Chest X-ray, AP view. Patient: 50 years old, sex M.
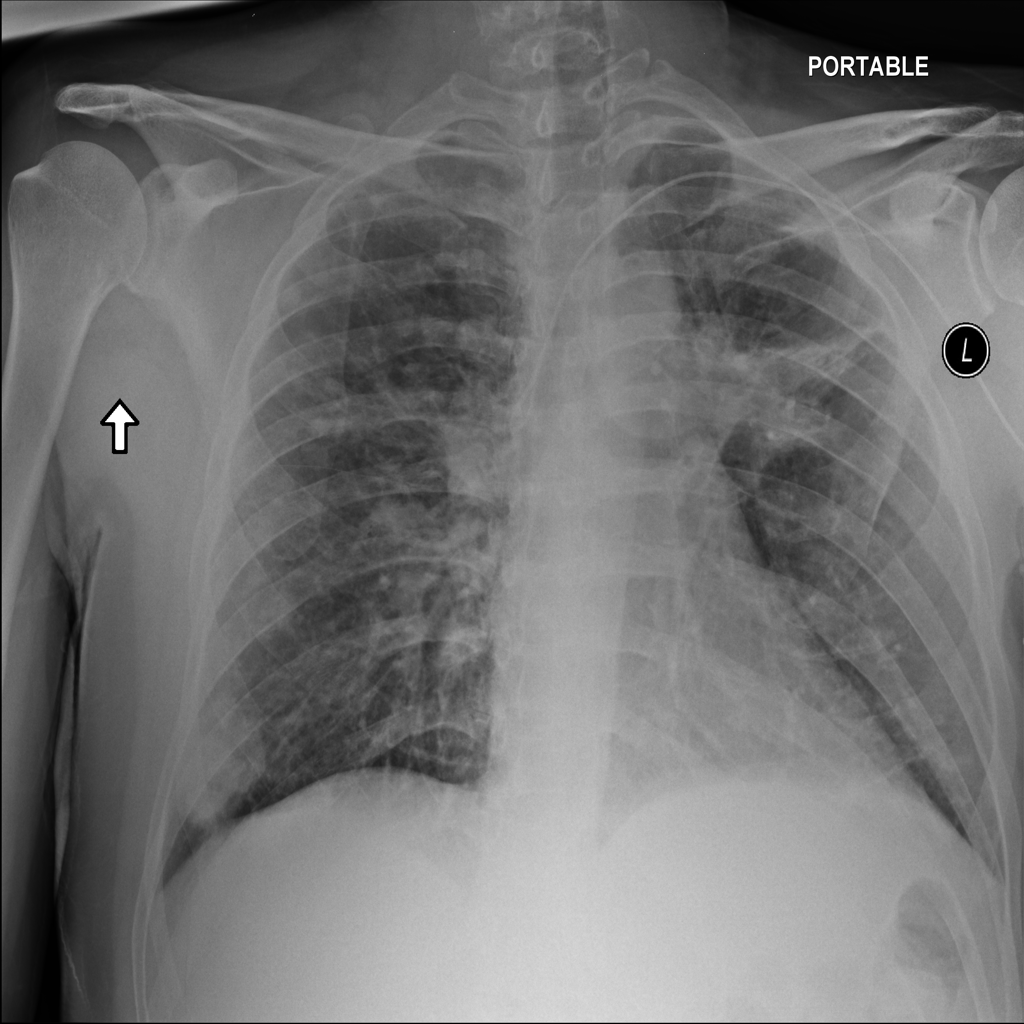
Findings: Mass, Nodule